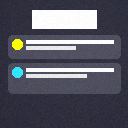
Screen state: on